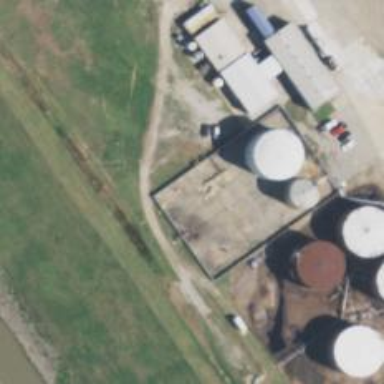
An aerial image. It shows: Storage tank with man-made structure.